Aerial crown-view tile of a tropical tree (Barro Colorado Island, Panama), acquired 20250124:
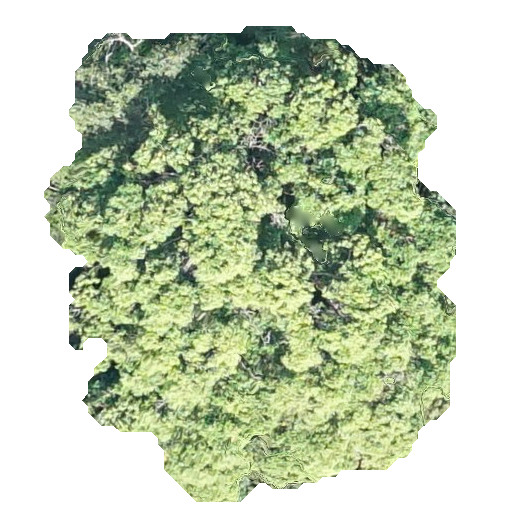
Species: Ocotea leptobotra
GBIF accepted scientific name: Ocotea leptobotra
Crown area: 227.716 m²